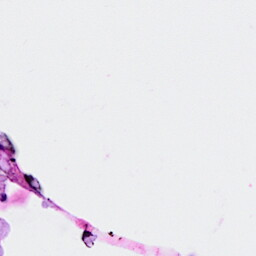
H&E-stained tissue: Breast